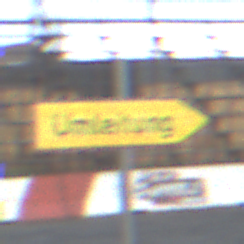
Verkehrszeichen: UmleitungswegweiserRechtsweisend
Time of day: MorningAfternoon
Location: Outdoor (RoadRail)
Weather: PartlyCloudy
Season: NotSpecified
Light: Natural